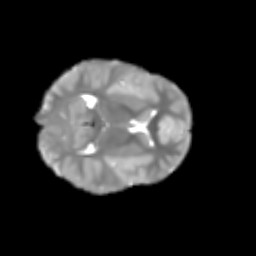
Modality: T2w
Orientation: axial
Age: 8
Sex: female
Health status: healthy